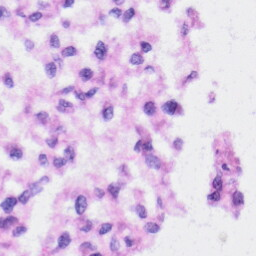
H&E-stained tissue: Liver